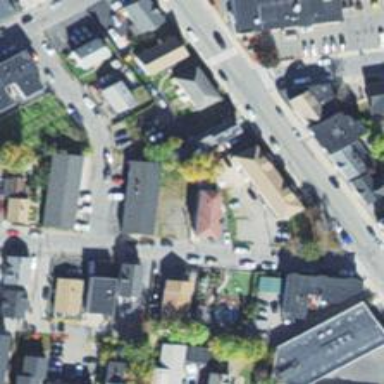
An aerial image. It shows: Alley classified as service road.